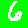
Digit: 6